Question: I have specified in my class '.btnDeleteCostEstimate button' to override the default background. In Chrome, it appears correctly as light gray. However, in IE9, it appears as a dark blue.
It looks like the color is coming from the '.BPMButton' class by the following property:
'''
background-color: rgb(27, 117, 188)
'''
Can anyone tell me what I can do to make the button appear in IE9 the same way it appears in Chrome?
Here is my jsfiddle: <URL>
Here is screenshot, as you can see, there is a dark blue gradient effect in IE9 whereas the expected gradient would be light grey (as shown in Chrome):

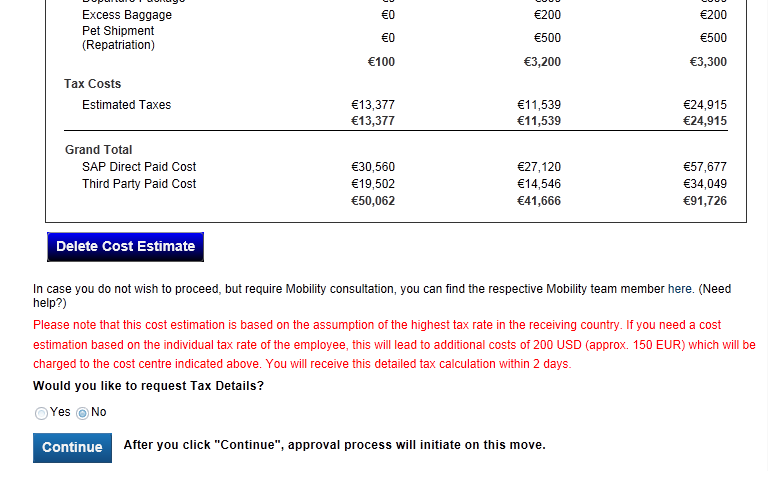
Answer: The problem was, I was specifying my colors as:
'''
background-image: linear-gradient(bottom, #555 0%, #999 100%);
'''
Which, IE9 interprets as this:
'''
background-image: linear-gradient(bottom, #000555 0%, #000999 100%);
'''
Whereas, Google Chrome interprets it as this (correctly):
'''
background-image: linear-gradient(bottom, #555555 0%, #999999 100%);
'''
So, to fix it, I just had to change to this and it works in both browsers:
'''
background-image: linear-gradient(bottom, #555555 0%, #999999 100%);
'''
Here is the example that now works in both browsers: <URL>